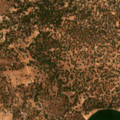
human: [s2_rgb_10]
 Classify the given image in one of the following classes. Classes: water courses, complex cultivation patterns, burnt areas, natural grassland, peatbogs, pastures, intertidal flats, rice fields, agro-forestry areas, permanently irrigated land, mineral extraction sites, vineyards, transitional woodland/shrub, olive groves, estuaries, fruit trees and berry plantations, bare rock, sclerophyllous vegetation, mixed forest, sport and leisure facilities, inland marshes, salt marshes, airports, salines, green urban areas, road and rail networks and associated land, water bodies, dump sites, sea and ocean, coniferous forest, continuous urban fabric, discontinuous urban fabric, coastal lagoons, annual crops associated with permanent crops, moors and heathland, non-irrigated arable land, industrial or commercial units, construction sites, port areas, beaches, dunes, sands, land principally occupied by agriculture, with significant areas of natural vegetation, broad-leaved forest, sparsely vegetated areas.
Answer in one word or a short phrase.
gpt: permanently irrigated land, agro-forestry areas, mixed forest